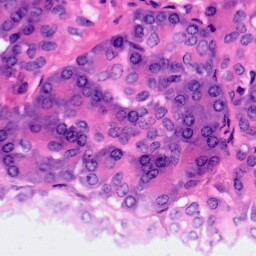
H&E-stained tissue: Pancreatic